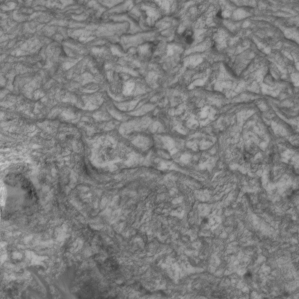
Label: non_frost